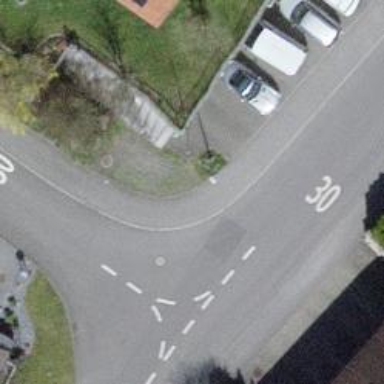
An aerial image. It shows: Kerb barrier.